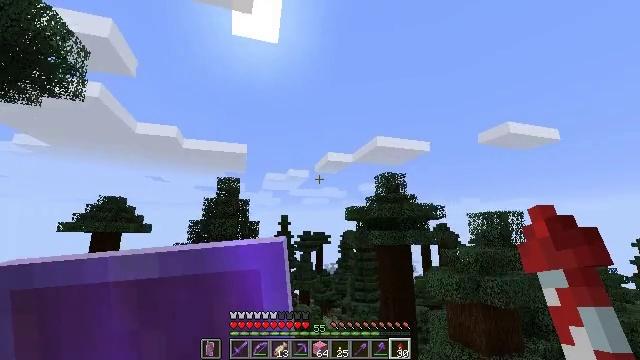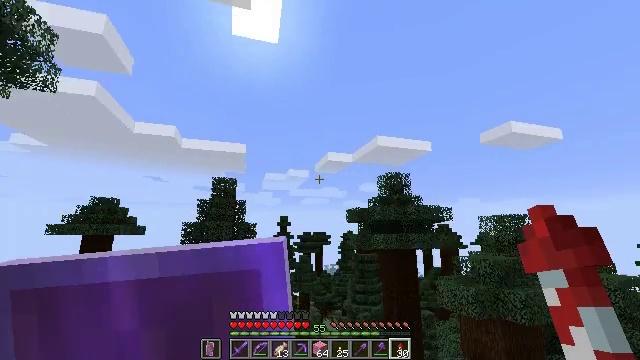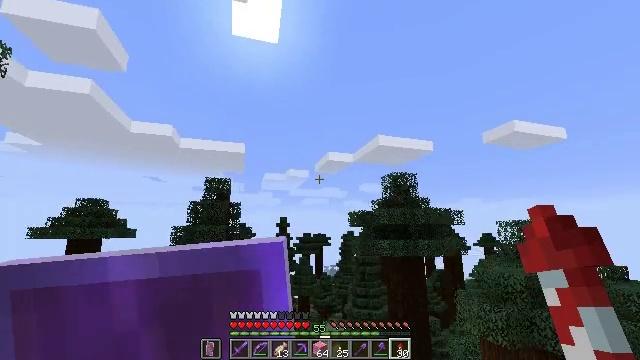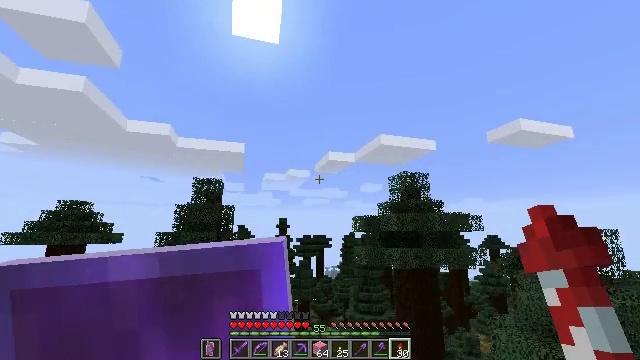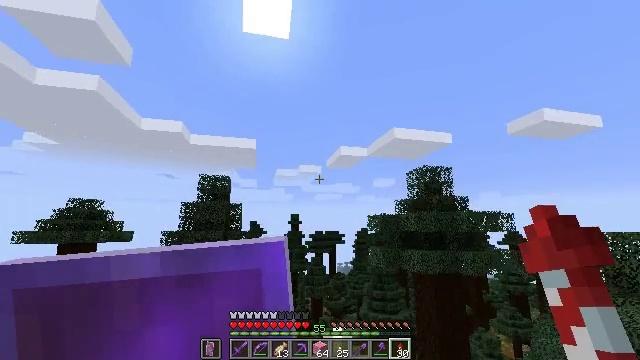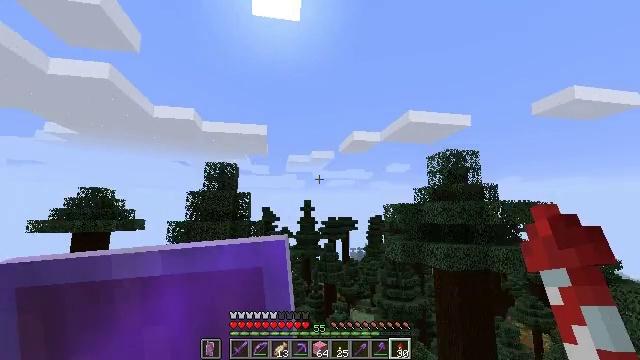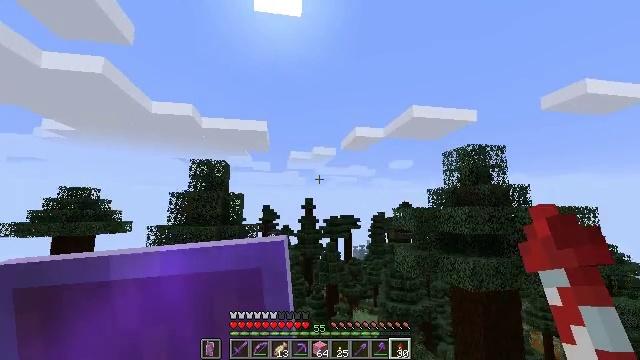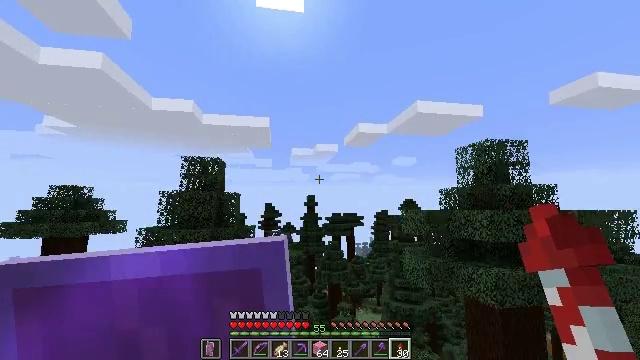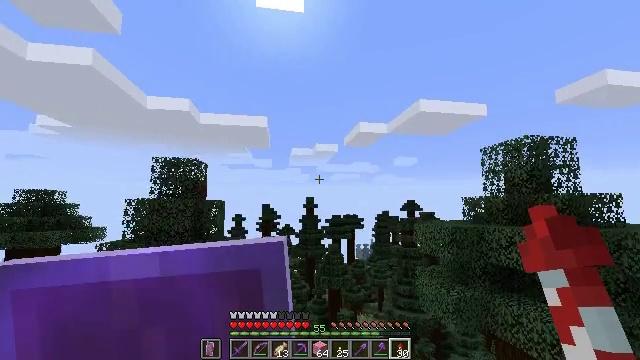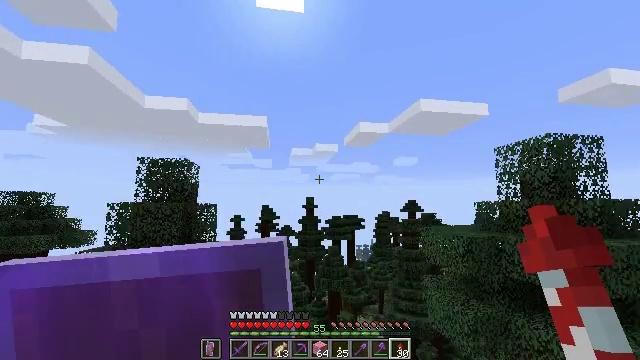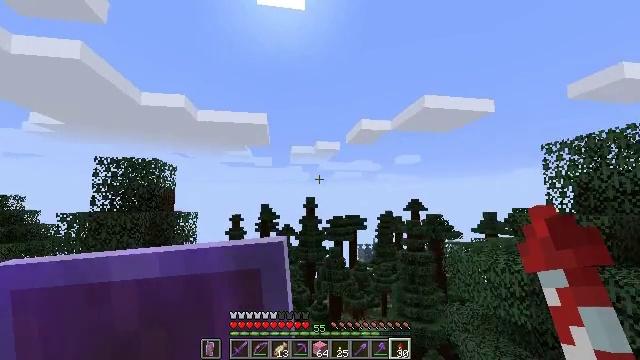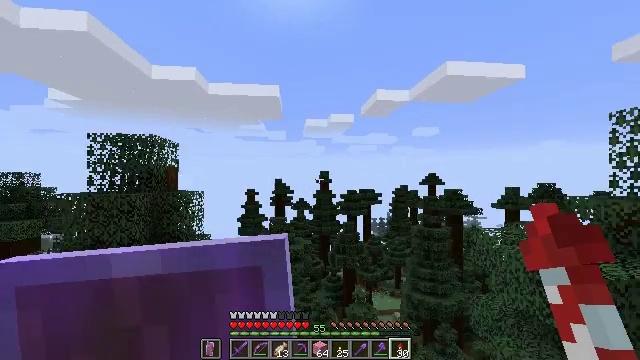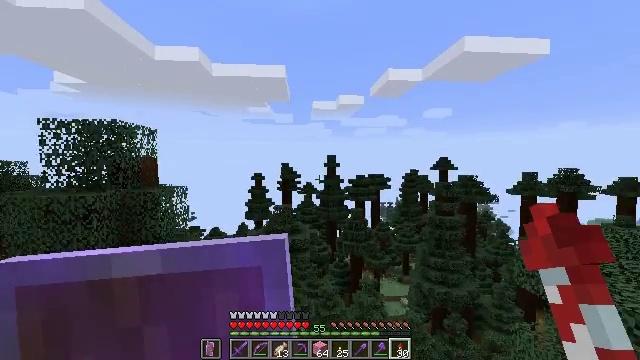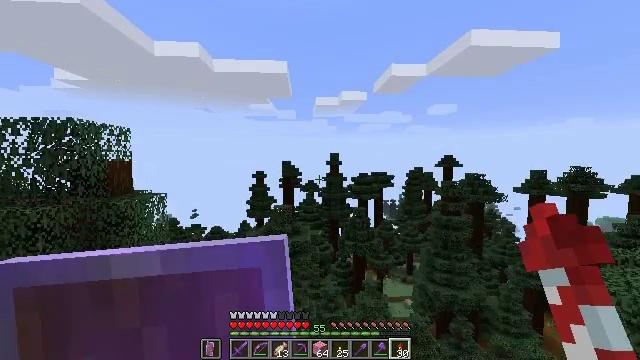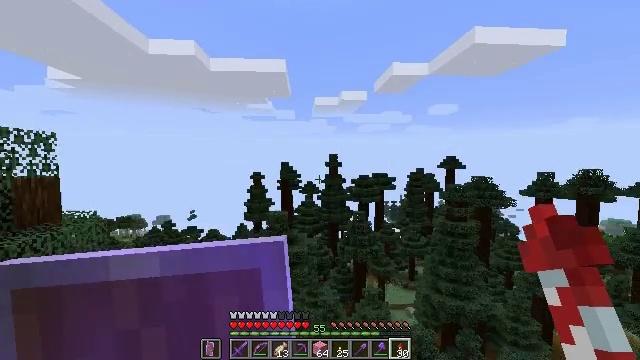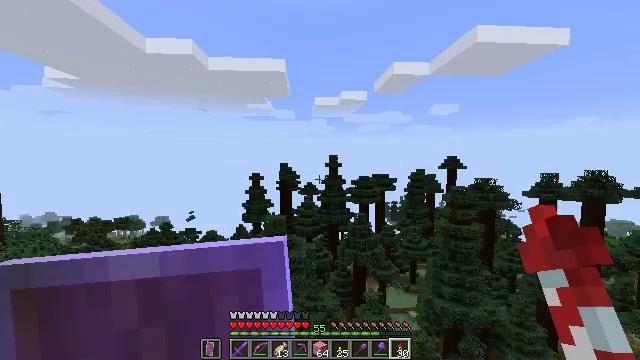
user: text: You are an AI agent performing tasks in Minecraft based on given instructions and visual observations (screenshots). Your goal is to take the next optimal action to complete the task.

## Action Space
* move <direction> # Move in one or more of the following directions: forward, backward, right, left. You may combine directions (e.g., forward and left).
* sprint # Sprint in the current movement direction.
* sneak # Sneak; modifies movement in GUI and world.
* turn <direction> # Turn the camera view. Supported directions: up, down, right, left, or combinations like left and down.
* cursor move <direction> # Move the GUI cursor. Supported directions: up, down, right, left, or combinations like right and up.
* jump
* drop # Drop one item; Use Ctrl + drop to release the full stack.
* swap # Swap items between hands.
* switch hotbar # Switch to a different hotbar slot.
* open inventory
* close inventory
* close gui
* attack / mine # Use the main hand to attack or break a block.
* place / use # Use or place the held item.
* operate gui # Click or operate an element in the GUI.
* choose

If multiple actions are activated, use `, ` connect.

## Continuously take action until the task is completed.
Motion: motion action
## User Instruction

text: craft item pink carpet
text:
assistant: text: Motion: no_op
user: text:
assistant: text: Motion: no_op
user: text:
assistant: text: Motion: no_op
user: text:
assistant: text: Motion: turn left and down
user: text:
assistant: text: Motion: turn left and down
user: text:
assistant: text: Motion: no_op
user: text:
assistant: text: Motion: no_op
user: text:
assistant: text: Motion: no_op
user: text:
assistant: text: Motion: no_op
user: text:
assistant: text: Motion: no_op
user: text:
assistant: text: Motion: turn left and down
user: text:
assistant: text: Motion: turn left and down
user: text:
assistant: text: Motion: no_op
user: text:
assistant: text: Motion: no_op
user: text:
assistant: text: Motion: no_op
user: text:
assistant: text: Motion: no_op
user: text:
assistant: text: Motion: no_op
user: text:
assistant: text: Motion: no_op
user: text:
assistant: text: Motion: no_op
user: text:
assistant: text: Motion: no_op
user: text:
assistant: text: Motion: no_op
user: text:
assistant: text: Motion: no_op
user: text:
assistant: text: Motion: no_op
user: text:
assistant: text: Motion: no_op
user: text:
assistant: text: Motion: no_op
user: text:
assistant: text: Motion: no_op
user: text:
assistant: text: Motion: turn left
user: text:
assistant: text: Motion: turn left
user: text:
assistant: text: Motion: turn left and down
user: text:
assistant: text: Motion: turn left and down